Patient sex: M
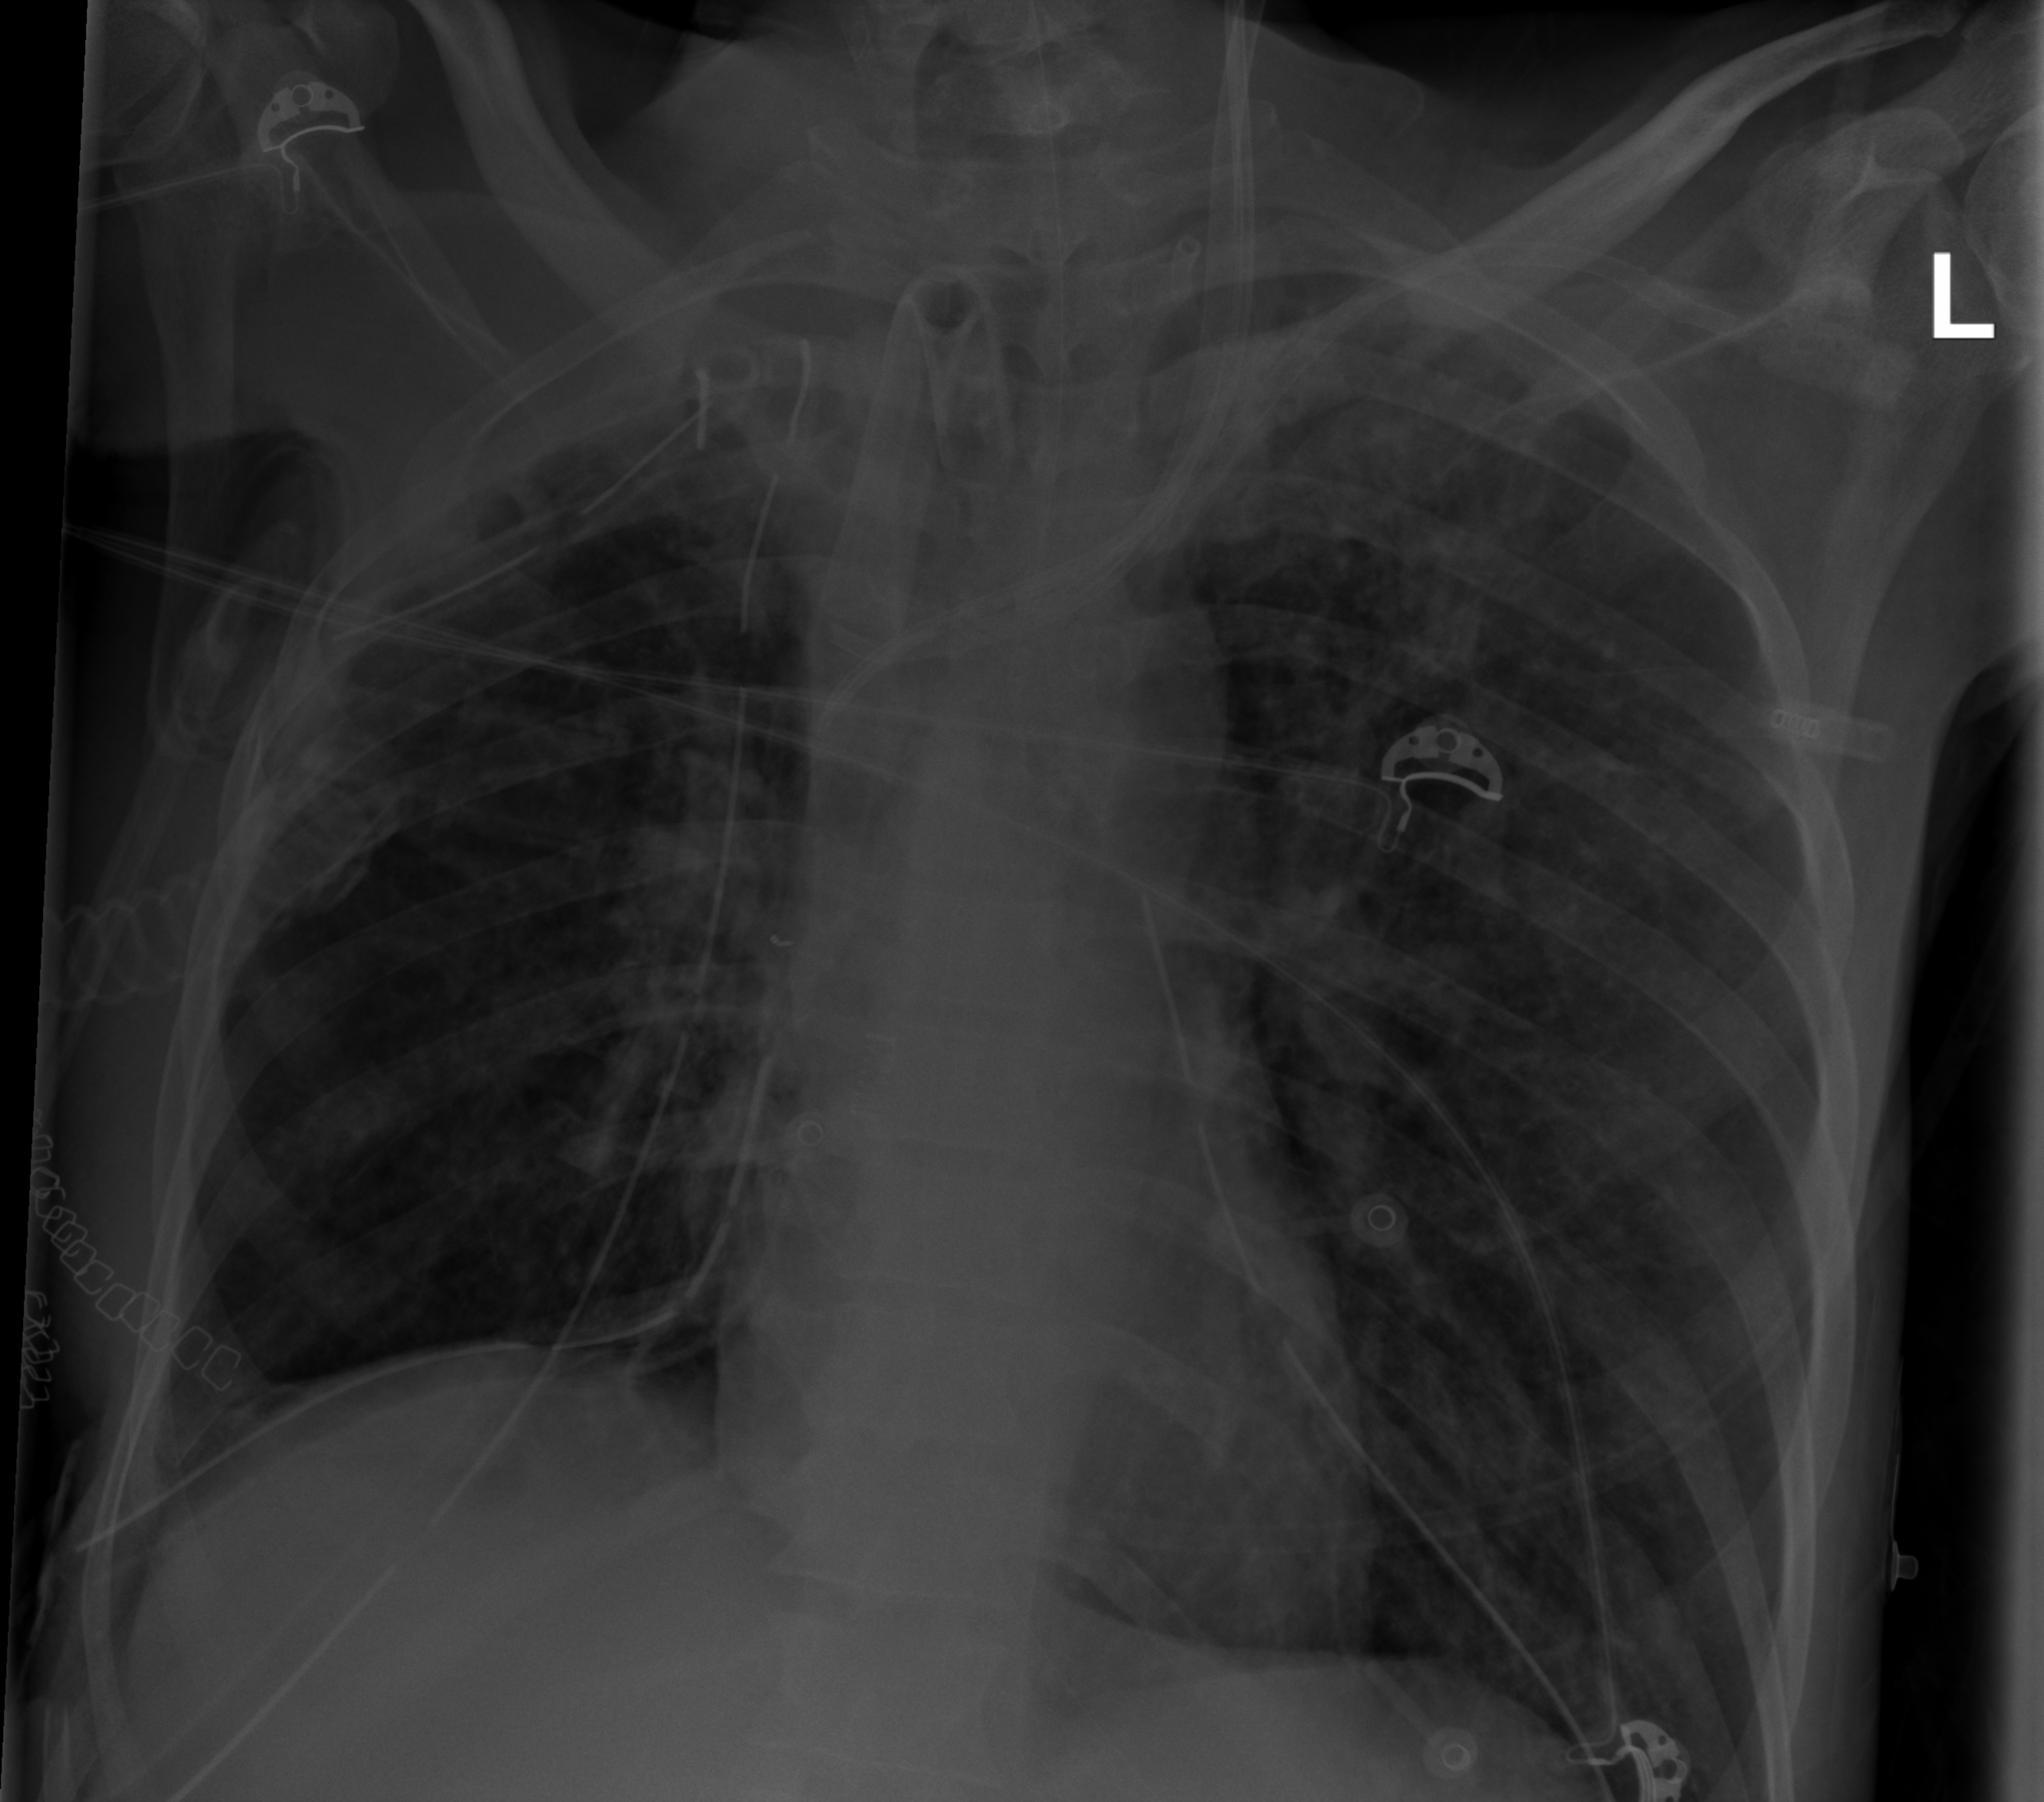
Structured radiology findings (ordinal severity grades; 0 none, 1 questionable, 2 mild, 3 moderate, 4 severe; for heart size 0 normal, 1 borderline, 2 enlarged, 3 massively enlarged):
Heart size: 0
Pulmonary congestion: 2
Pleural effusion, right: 2
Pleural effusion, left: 0
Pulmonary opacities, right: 2
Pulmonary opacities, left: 3
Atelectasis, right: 2
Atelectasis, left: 2